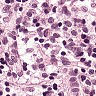
Metastatic tissue present: no